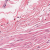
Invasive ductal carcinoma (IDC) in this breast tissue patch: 0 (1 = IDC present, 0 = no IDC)